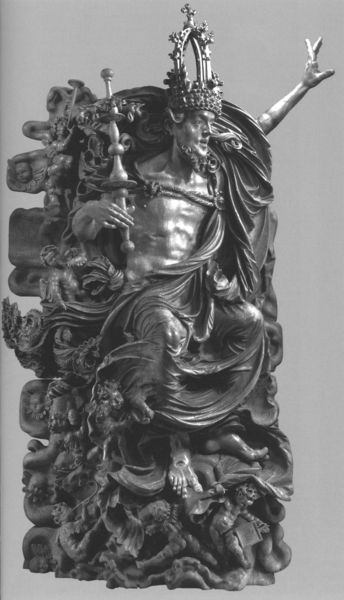
Titel: Hochaltar im Münster St. Stephanus in Breisach
Künstler: H. L. Meister
Standort: Breisach, Münster St. Stephan (EU - D - BW)
Schlagwörter: fuß, gott, hand, umhang, brust, finger, holz, tuch, bart, arm, falten, gewand, mantel, adel, krone, skulptur, statue, füße, bogen, könig, thron, metall, bronze, oberkörper, herrscher, fürst, christus, jesus, guss, drama, zepter, szepter, holzschnitzerei, schitzerei, wallend, christuis